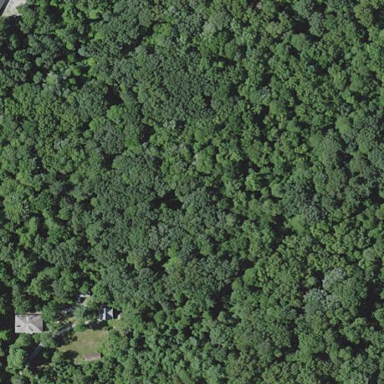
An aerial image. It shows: Nature reserve within forested woodland area.